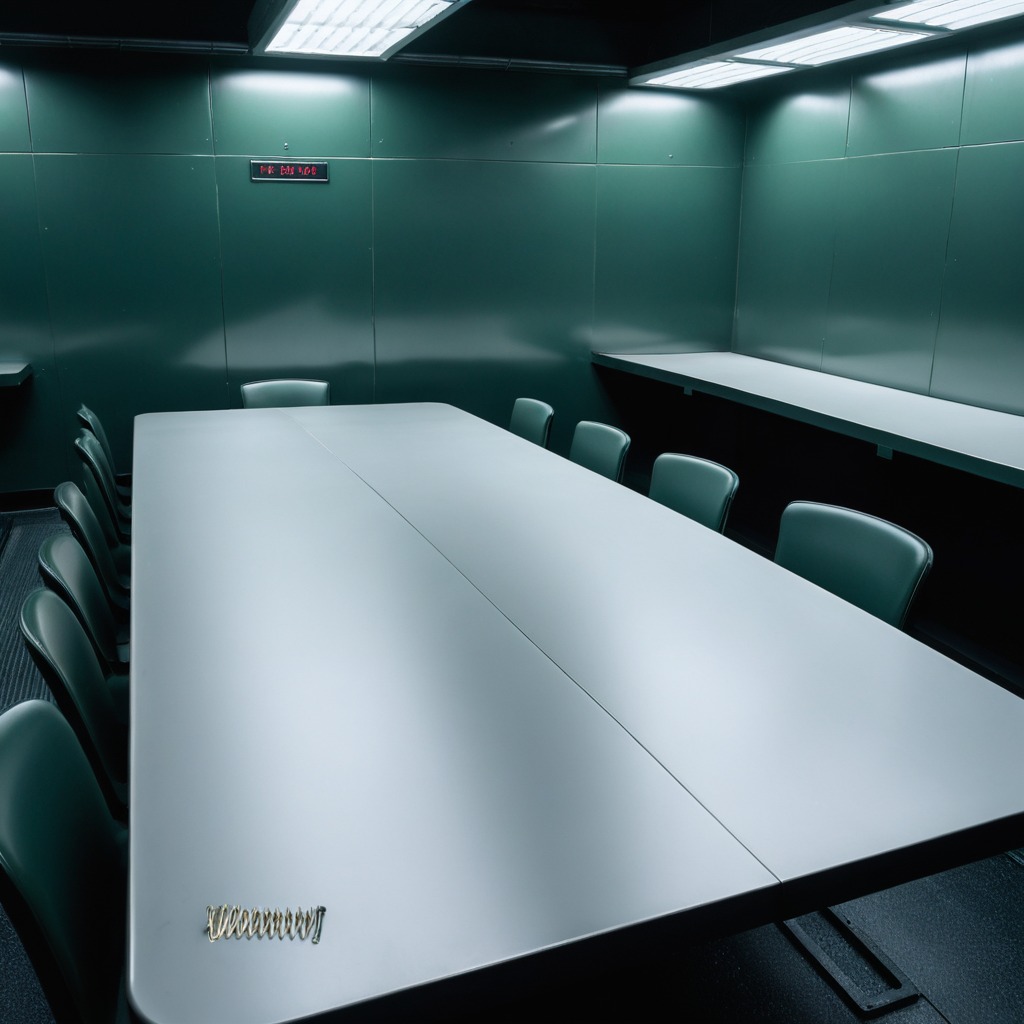
A coiled metal spring is lying on the clean empty table in a railway signal maintenance room.